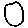
Label: circle